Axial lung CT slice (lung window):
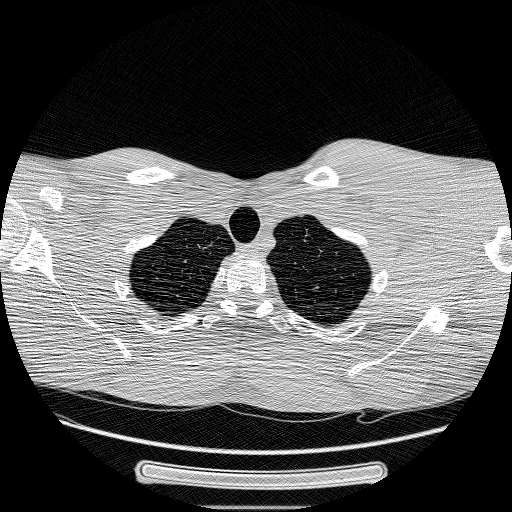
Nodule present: no